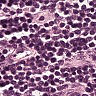
Metastatic tissue present: no